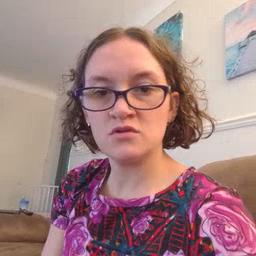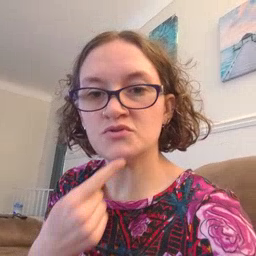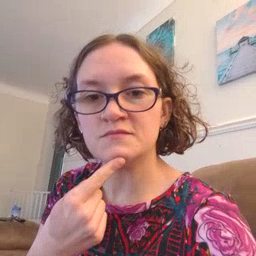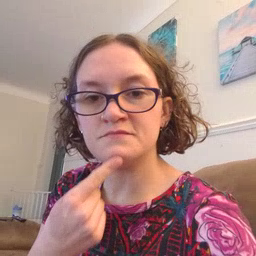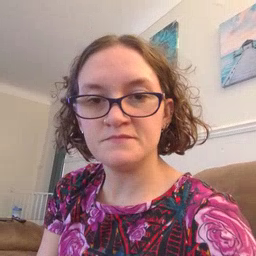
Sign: chin